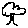
Label: tree